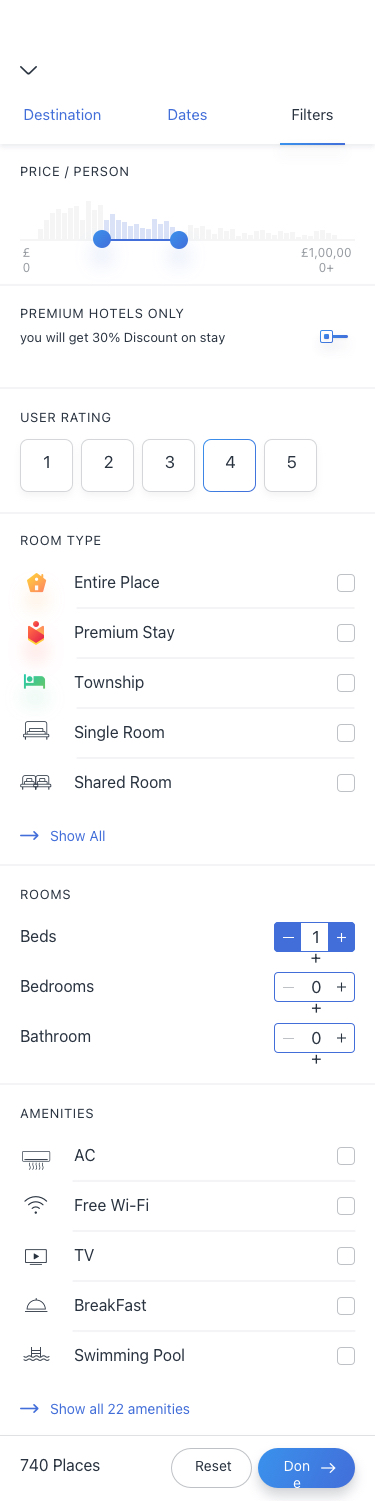
Text in this UI design:
Price / Person
£0
£1,00,000+
Premium Hotels Only
you will get 30% Discount on stay
Filters
Dates
Destination
User Rating
4
Room Type
Show All
Entire Place
Premium Stay
Township
Single Room
Shared Room
Rooms
Beds
Bedrooms
Bathroom
1+
0+
0+
Amenities
AC
Free Wi-Fi
TV
BreakFast
Swimming Pool
Show all 22 amenities
Reset
740 Places
Done